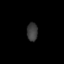
Tissue: lung
Cell type: Endothelial cells
Senescence score: 0.5838
Nuclear area (px): 190
Mean DAPI intensity: 61.179